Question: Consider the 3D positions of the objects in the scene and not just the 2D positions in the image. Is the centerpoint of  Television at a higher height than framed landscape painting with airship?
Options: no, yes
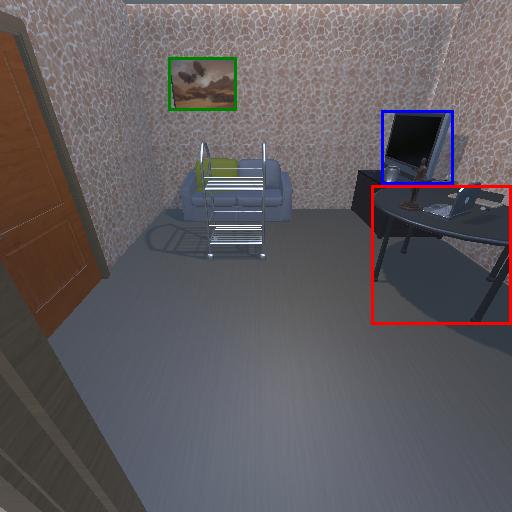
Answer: no